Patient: sex M, age 63
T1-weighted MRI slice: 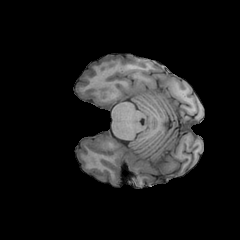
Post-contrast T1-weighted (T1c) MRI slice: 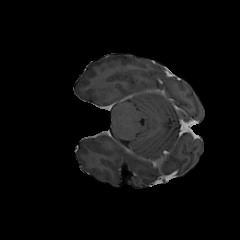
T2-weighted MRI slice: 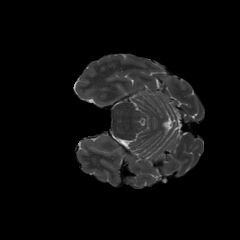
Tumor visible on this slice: no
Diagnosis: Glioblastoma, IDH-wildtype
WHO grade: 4